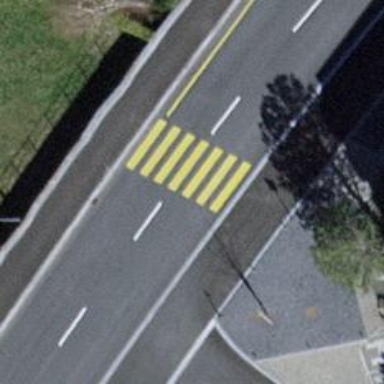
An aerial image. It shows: Marked crossing on the road with clear markings.